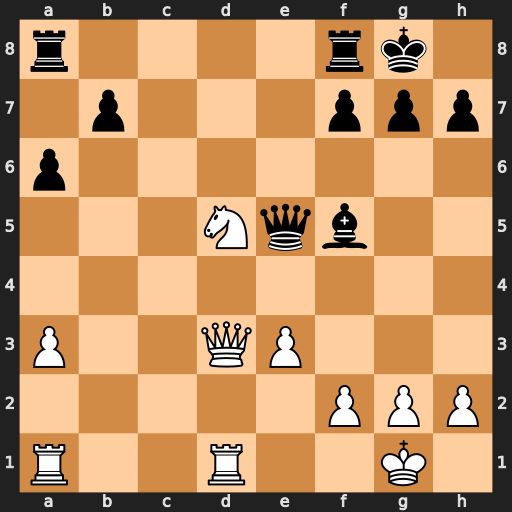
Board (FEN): r4rk1/1p3ppp/p7/3Nqb2/8/P2QP3/5PPP/R2R2K1
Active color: w
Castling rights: -
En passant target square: -
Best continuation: Qxf5 Qxf5 Ne7+ Kh8 Nxf5